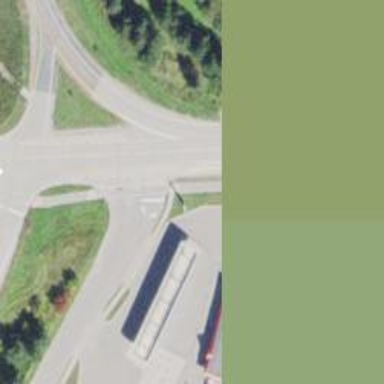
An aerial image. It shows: Marked crossing on cycleway road.